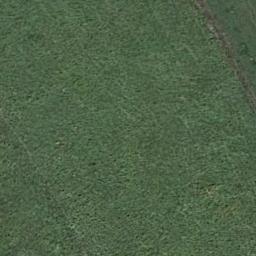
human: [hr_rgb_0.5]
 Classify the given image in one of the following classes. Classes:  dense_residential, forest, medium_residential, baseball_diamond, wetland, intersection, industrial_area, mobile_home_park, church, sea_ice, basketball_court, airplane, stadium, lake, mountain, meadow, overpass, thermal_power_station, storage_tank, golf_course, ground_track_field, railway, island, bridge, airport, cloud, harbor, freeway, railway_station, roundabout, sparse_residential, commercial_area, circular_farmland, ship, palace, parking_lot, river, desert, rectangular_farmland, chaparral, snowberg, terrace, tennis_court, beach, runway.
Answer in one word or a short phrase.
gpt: meadow